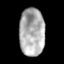
Tissue: skin
Cell type: Epithelial cells
Senescence score: 0.7409
Nuclear area (px): 1194
Mean DAPI intensity: 173.933